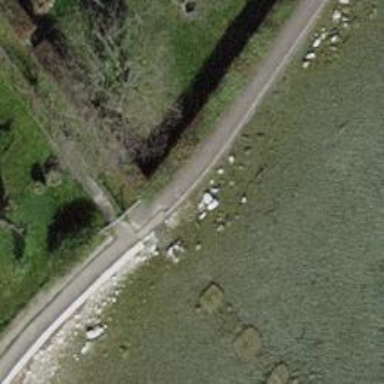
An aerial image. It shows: Hedge barrier.